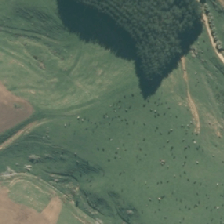
Land cover: high_producing_grassland